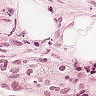
Metastatic tissue present: no